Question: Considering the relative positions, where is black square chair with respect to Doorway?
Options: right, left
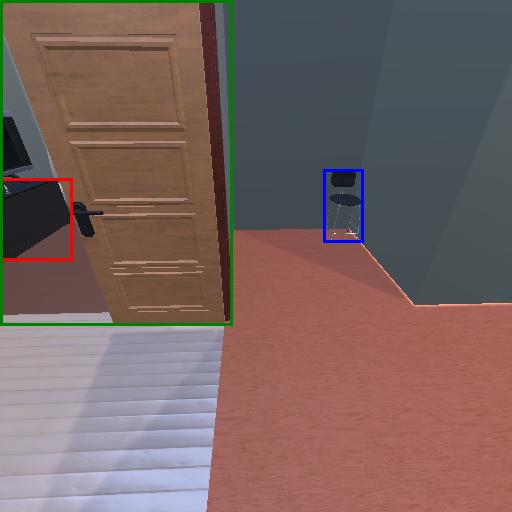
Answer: right